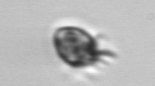
Label: Ciliophora